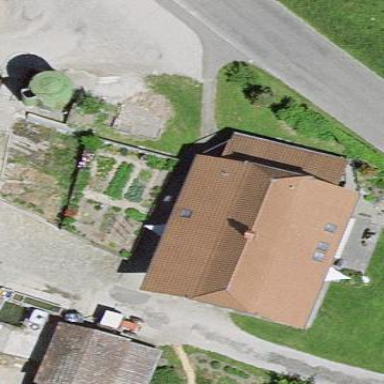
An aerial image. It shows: Simple house.